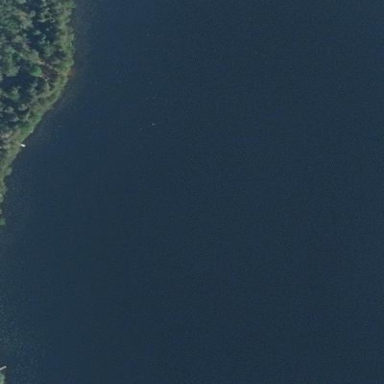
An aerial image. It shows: Lake with natural water.